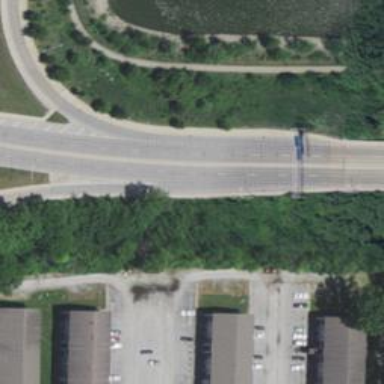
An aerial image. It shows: Asphalt road classified as secondary expressway.